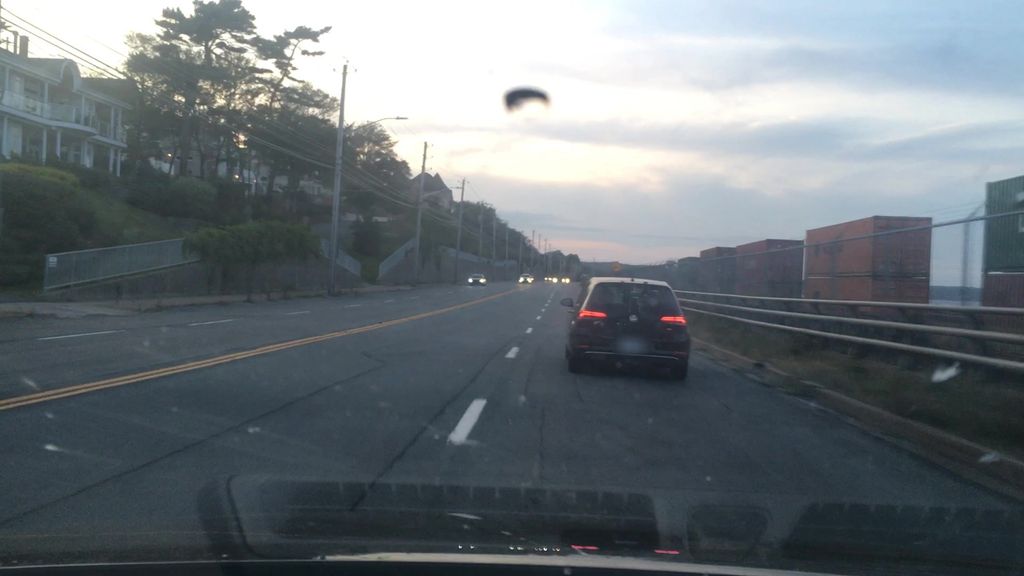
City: halifax